Interaction volume radius: 10 \u00c5
Interaction volume height: 35 \u00c5
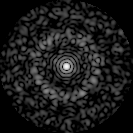
Disorder parameter: 0.8251